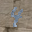
Label: 4